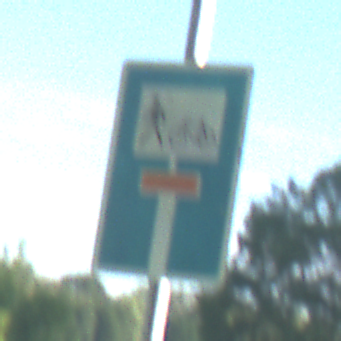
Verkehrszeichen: SackgasseRadverkehrFussgaengerDurchlaessig
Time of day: MorningAfternoon
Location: Outdoor (Nature)
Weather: Clear
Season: NotSpecified
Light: Natural